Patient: sex M, age 62
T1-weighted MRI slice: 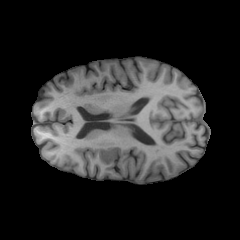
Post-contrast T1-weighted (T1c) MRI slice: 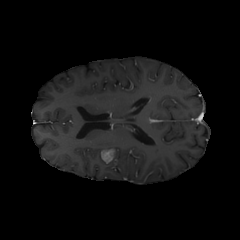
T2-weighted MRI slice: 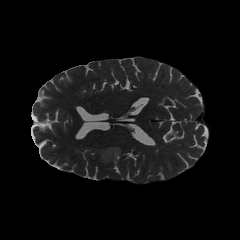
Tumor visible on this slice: yes
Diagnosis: Glioblastoma, IDH-wildtype
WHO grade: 4